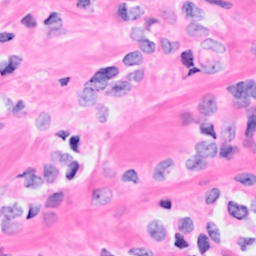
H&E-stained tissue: Breast